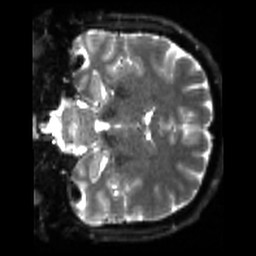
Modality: sbref
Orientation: coronal
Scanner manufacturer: siemens
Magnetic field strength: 3 T
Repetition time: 4 s
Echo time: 0.0594 s